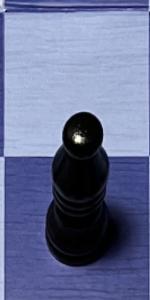
Label: Bishop_Black